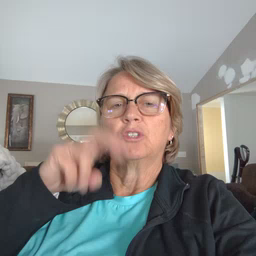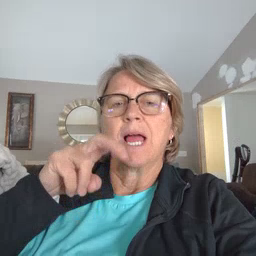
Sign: chair